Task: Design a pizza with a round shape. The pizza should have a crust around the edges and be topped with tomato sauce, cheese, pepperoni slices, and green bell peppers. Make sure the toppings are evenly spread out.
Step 295:
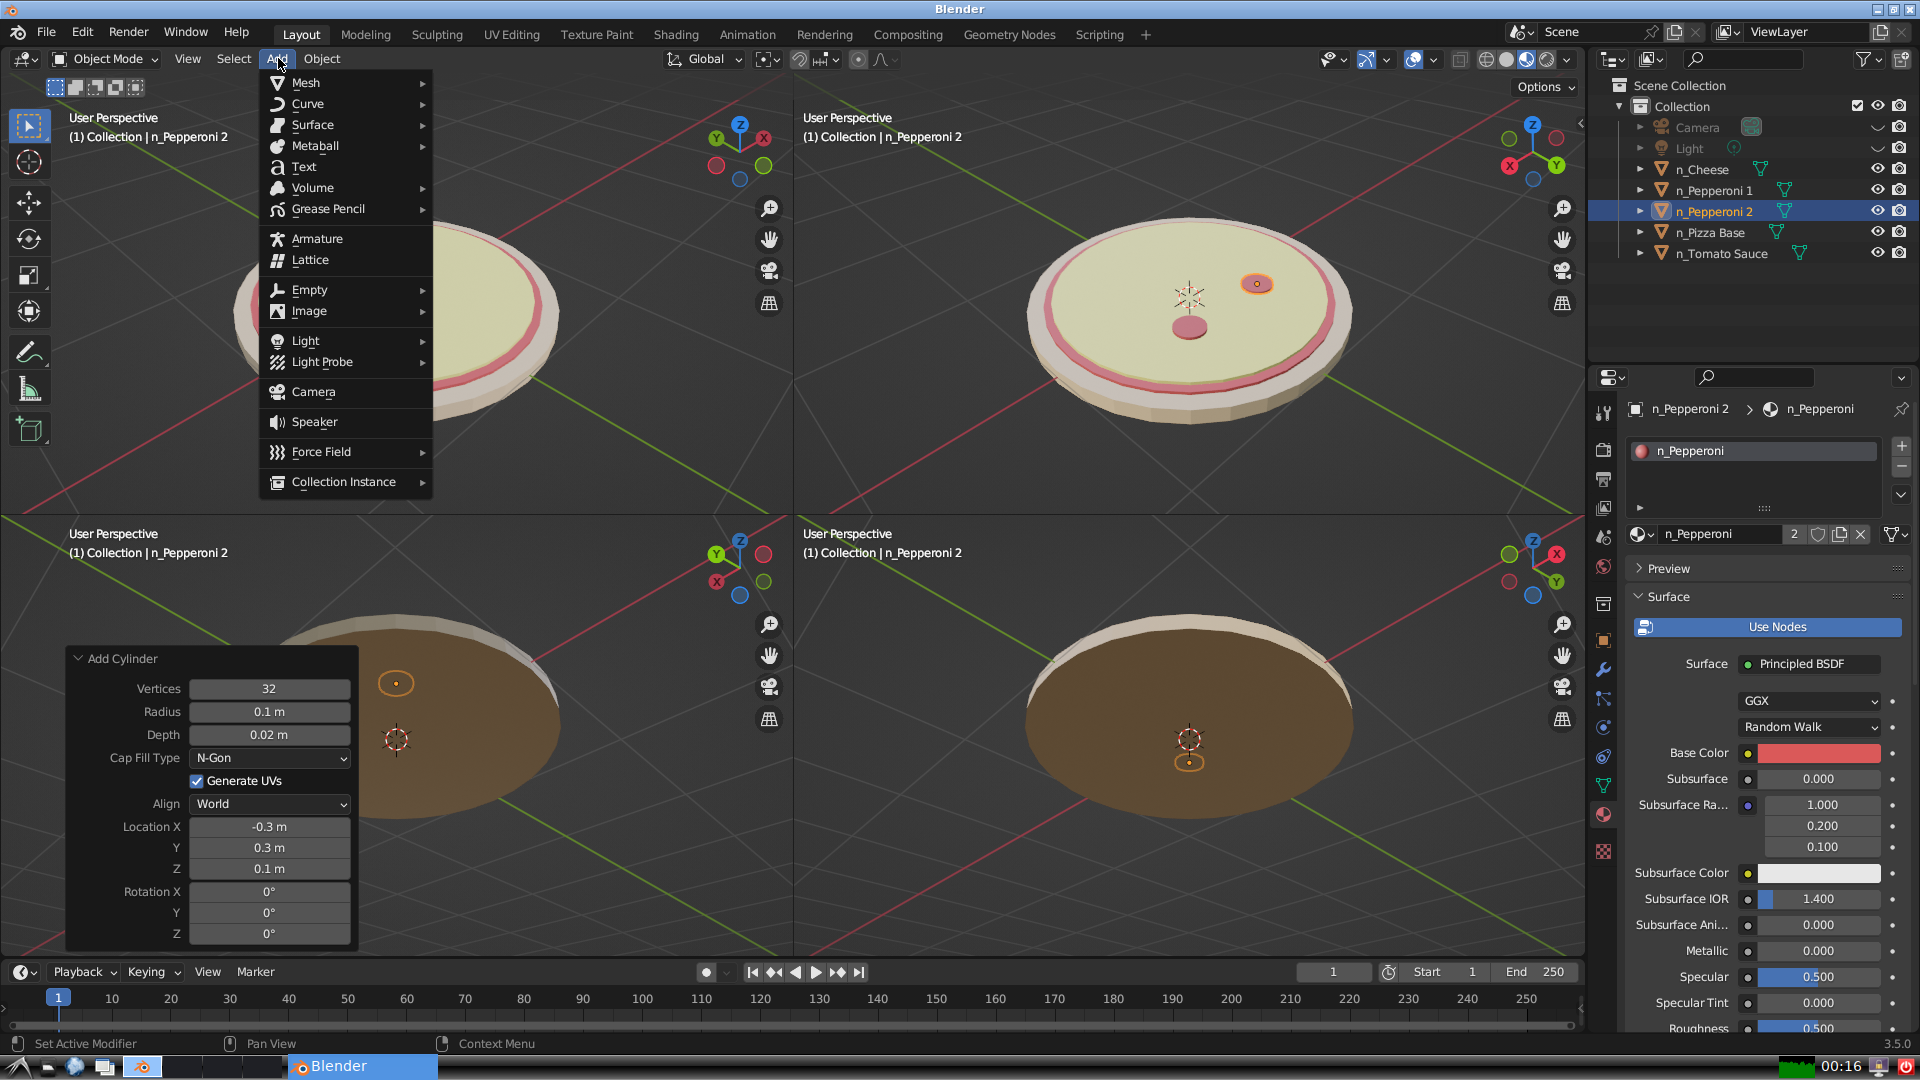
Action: {"mouse_move": [304, 84]}